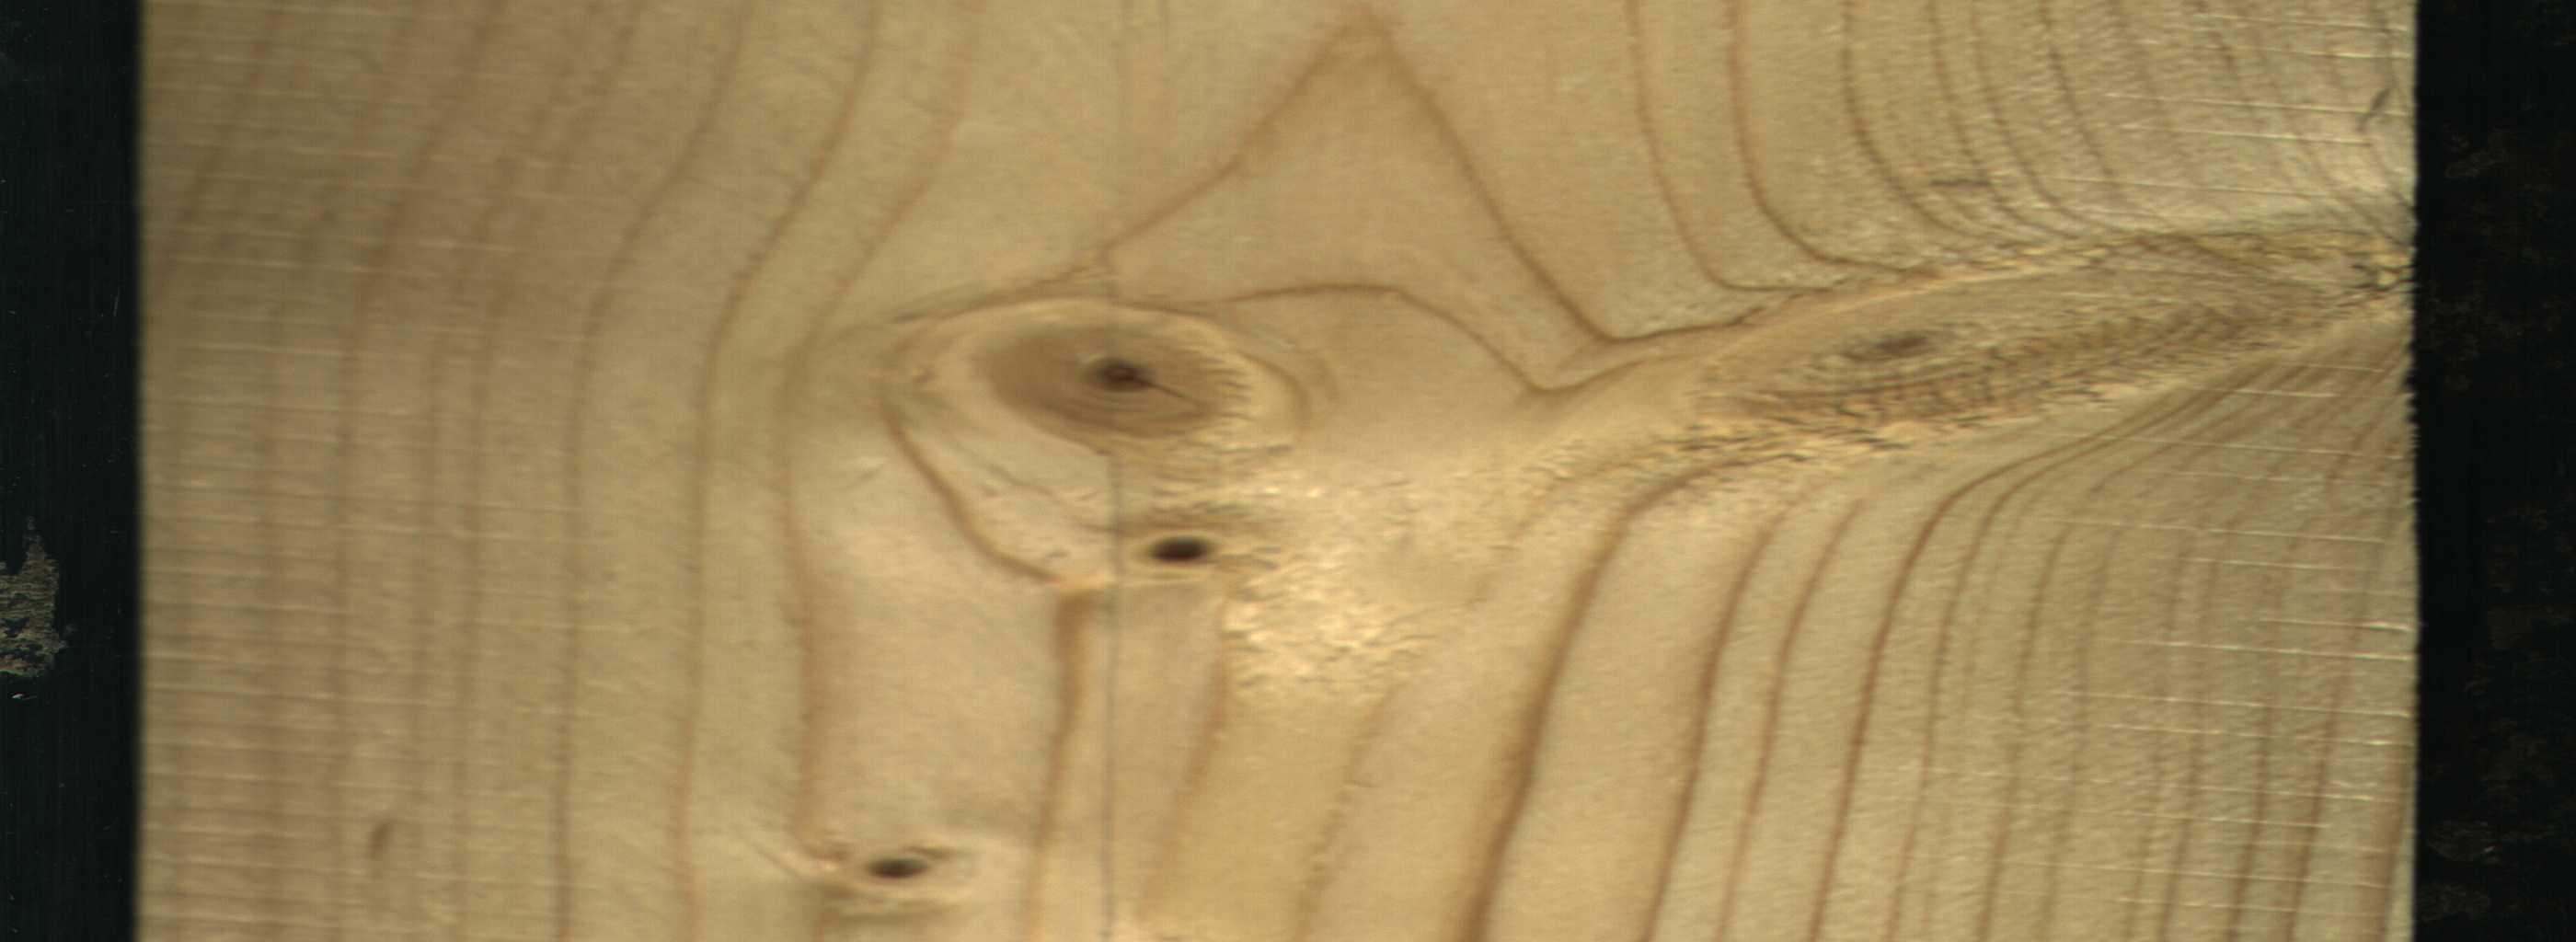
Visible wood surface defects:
Dead_Knot
Dead_Knot
Live_Knot
Live_Knot
Live_Knot